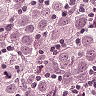
Metastatic tissue present: yes